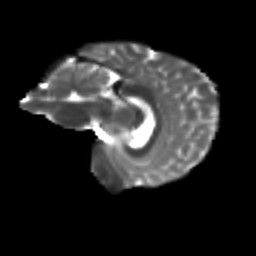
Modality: T2w
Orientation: sagittal
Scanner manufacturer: siemens
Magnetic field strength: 3 T
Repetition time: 9.2 s
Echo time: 0.084 s